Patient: sex F, age 78
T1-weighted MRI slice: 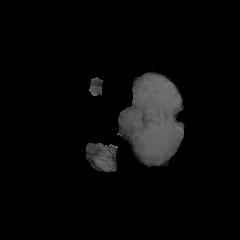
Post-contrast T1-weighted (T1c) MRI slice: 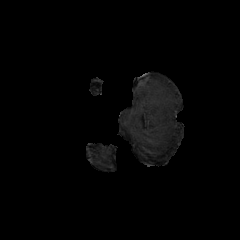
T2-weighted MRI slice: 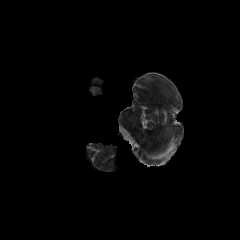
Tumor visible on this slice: no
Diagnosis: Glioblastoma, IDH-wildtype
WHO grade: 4